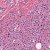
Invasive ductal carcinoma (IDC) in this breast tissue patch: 1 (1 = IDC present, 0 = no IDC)